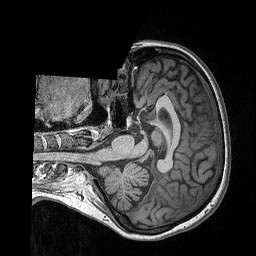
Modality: T1w
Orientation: axial
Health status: ill
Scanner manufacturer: siemens
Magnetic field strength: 3 T
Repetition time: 2.3 s
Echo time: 0.00298 s